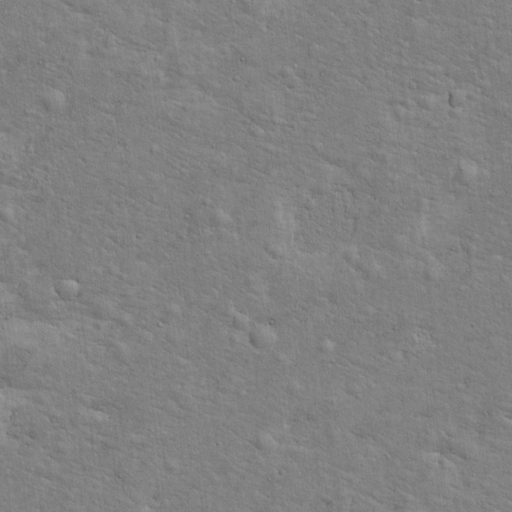
Classes present: Background